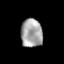
Tissue: prostate
Cell type: T cells
Senescence score: 0.3161
Nuclear area (px): 598
Mean DAPI intensity: 165.022